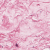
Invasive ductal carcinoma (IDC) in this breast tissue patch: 0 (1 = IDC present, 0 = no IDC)